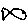
Label: fish